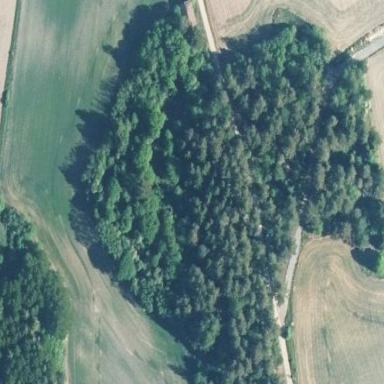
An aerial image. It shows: Forest area.